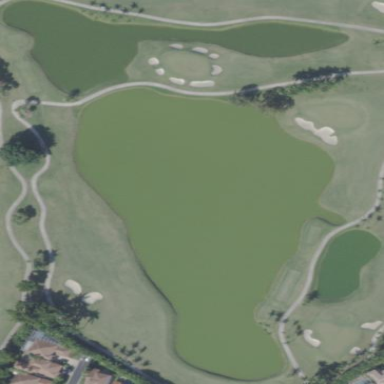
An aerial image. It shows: Water hazard on golf course.